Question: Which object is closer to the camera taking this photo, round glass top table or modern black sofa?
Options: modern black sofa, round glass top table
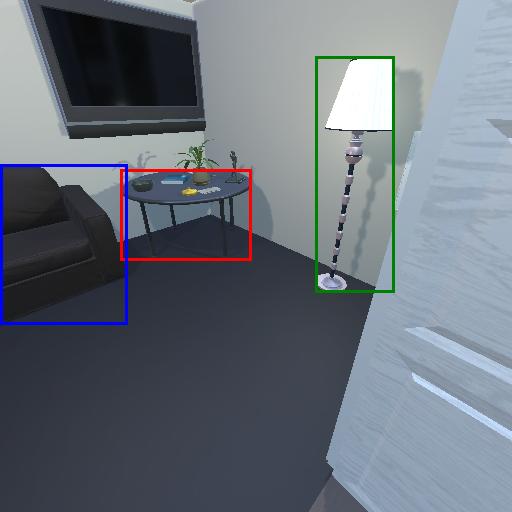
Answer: modern black sofa